Question: I have a list field that I am using to display a list of categories, these categories have sub categories. I need to navigate the top level categories using the ListField. So when user selects Category 1 I can load a list of Sub Categories.
Problem is I know getSelectedIndex() will tell me the index of the current selected category, but that is of no help because I need to get the title or better the DB ID of the category, so I can have the webserver serve up the sub categories.
The closest I can figure is using 'rows.elementAt(Index).toString();' to tell give me the current row, but I have been unable to find examples on how to use it properly.
So if any one has a snip of code showing how to get the contents of a listField row, it would be appreciated.
screen shot of what I am talking about:

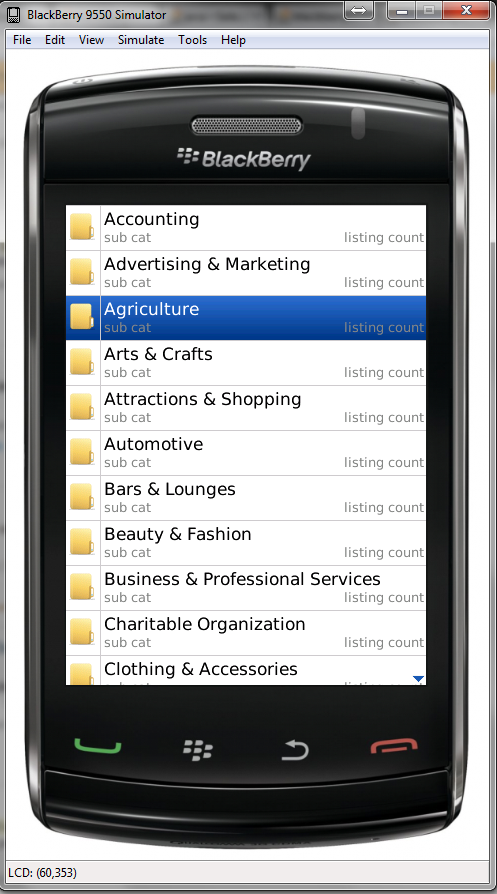
Answer: I usually create a vector that I use to build the ListField from. Then when a row is selected I simply access the vector at the same index as the selection.